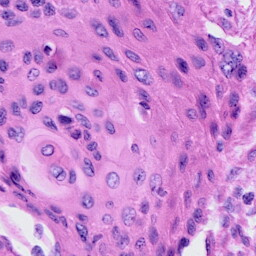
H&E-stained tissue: Cervix